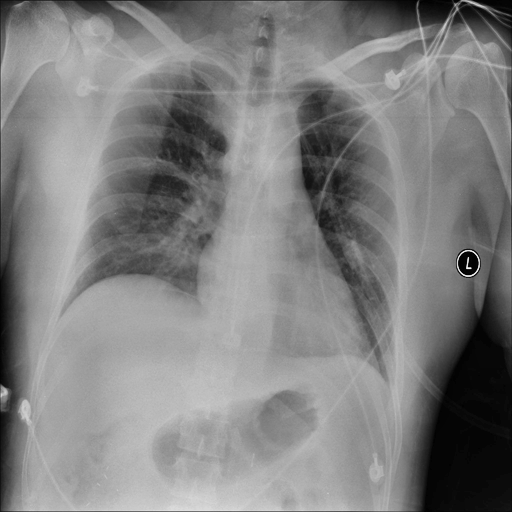
Finding: NORMAL